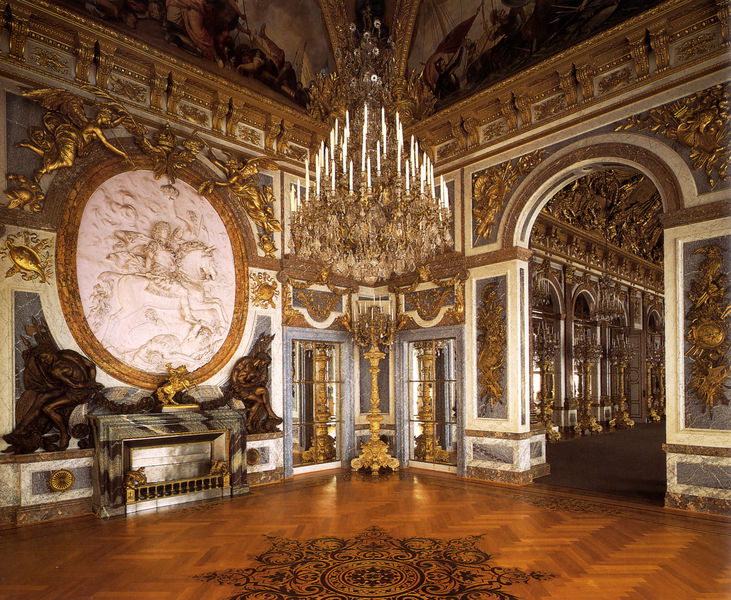
Titel: Kriegssaal
Künstler: Georg Dollmann
Standort: Herrenchiemsee
Institution: Schloss Herrenchiemsee
Schlagwörter: blau, flügel, gemälde, weiß, ocker, braun, frankreich, grau, holz, lampe, marmor, paris, raum, schmuck, schwarz, tür, zimmer, schloss, beige, malerei, muster, ornament, wand, architektur, barock, rahmen, silber, sockel, stein, bild, innenraum, spiegel, gold, reich, decke, innen, klassizismus, krone, kamin, ofen, oval, pferd, pferde, reiter, engel, statue, deutschland, reiterbild, relief, farbig, bogen, parkett, russland, pilaster, rand, saal, figuren, könig, salon, holzboden, dekor, ornamente, verzierung, kerze, kerzen, kronleuchter, leuchter, lüster, stuck, durchgang, bronze, tor, foto, fotografie, photographie, gewölbe, hängen, durchblick, medaillon, vergoldet, palast, herrscher, kunst, intarsie, intarsien, photo, verziert, fries, kerzenständer, kerzenleuchter, gesims, skulpturen, plastiken, statuen, kristall, fresko, golden, einrichtung, gips, prunk, putten, gefangener, vergoldung, kandelaber, ludwig, elfenbein, versailles, deckenmalerei, versaille, skultpur, lunette, lunetten, petersburg, wandfelder, pfed, louis, gemme, spiegelsaal, sonnenkönig, ludwig xiv., fama, deckenbemalung, fischgrät, deckenbild, spiegelgalerie, fischgrätparkett, sculptur, ludwig 14, barokko, fischgret, reiterrelief, kaminfiguren, keuchter